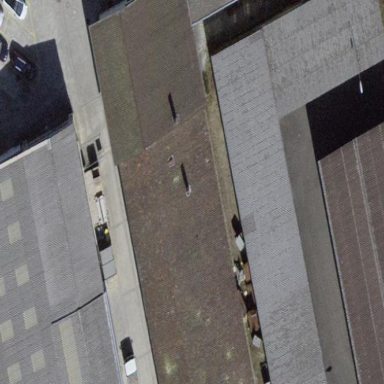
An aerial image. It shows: Industrial building.